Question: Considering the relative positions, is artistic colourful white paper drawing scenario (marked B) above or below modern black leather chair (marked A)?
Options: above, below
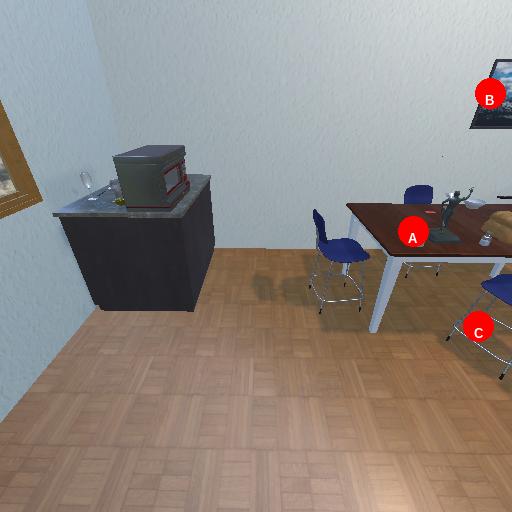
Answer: above